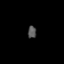
Tissue: lung
Cell type: Epithelial cells
Senescence score: 0.1685
Nuclear area (px): 102
Mean DAPI intensity: 83.069